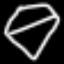
Label: diamond